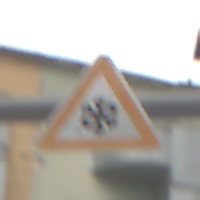
Verkehrszeichen: SchneeOderEisglaette
Umgebung: Outdoor, Urban
Tageszeit: MorningAfternoon
Wetter: Overcast
Licht: Natural
Jahreszeit: NotSpecified
Kontrast: LowContrast